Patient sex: F
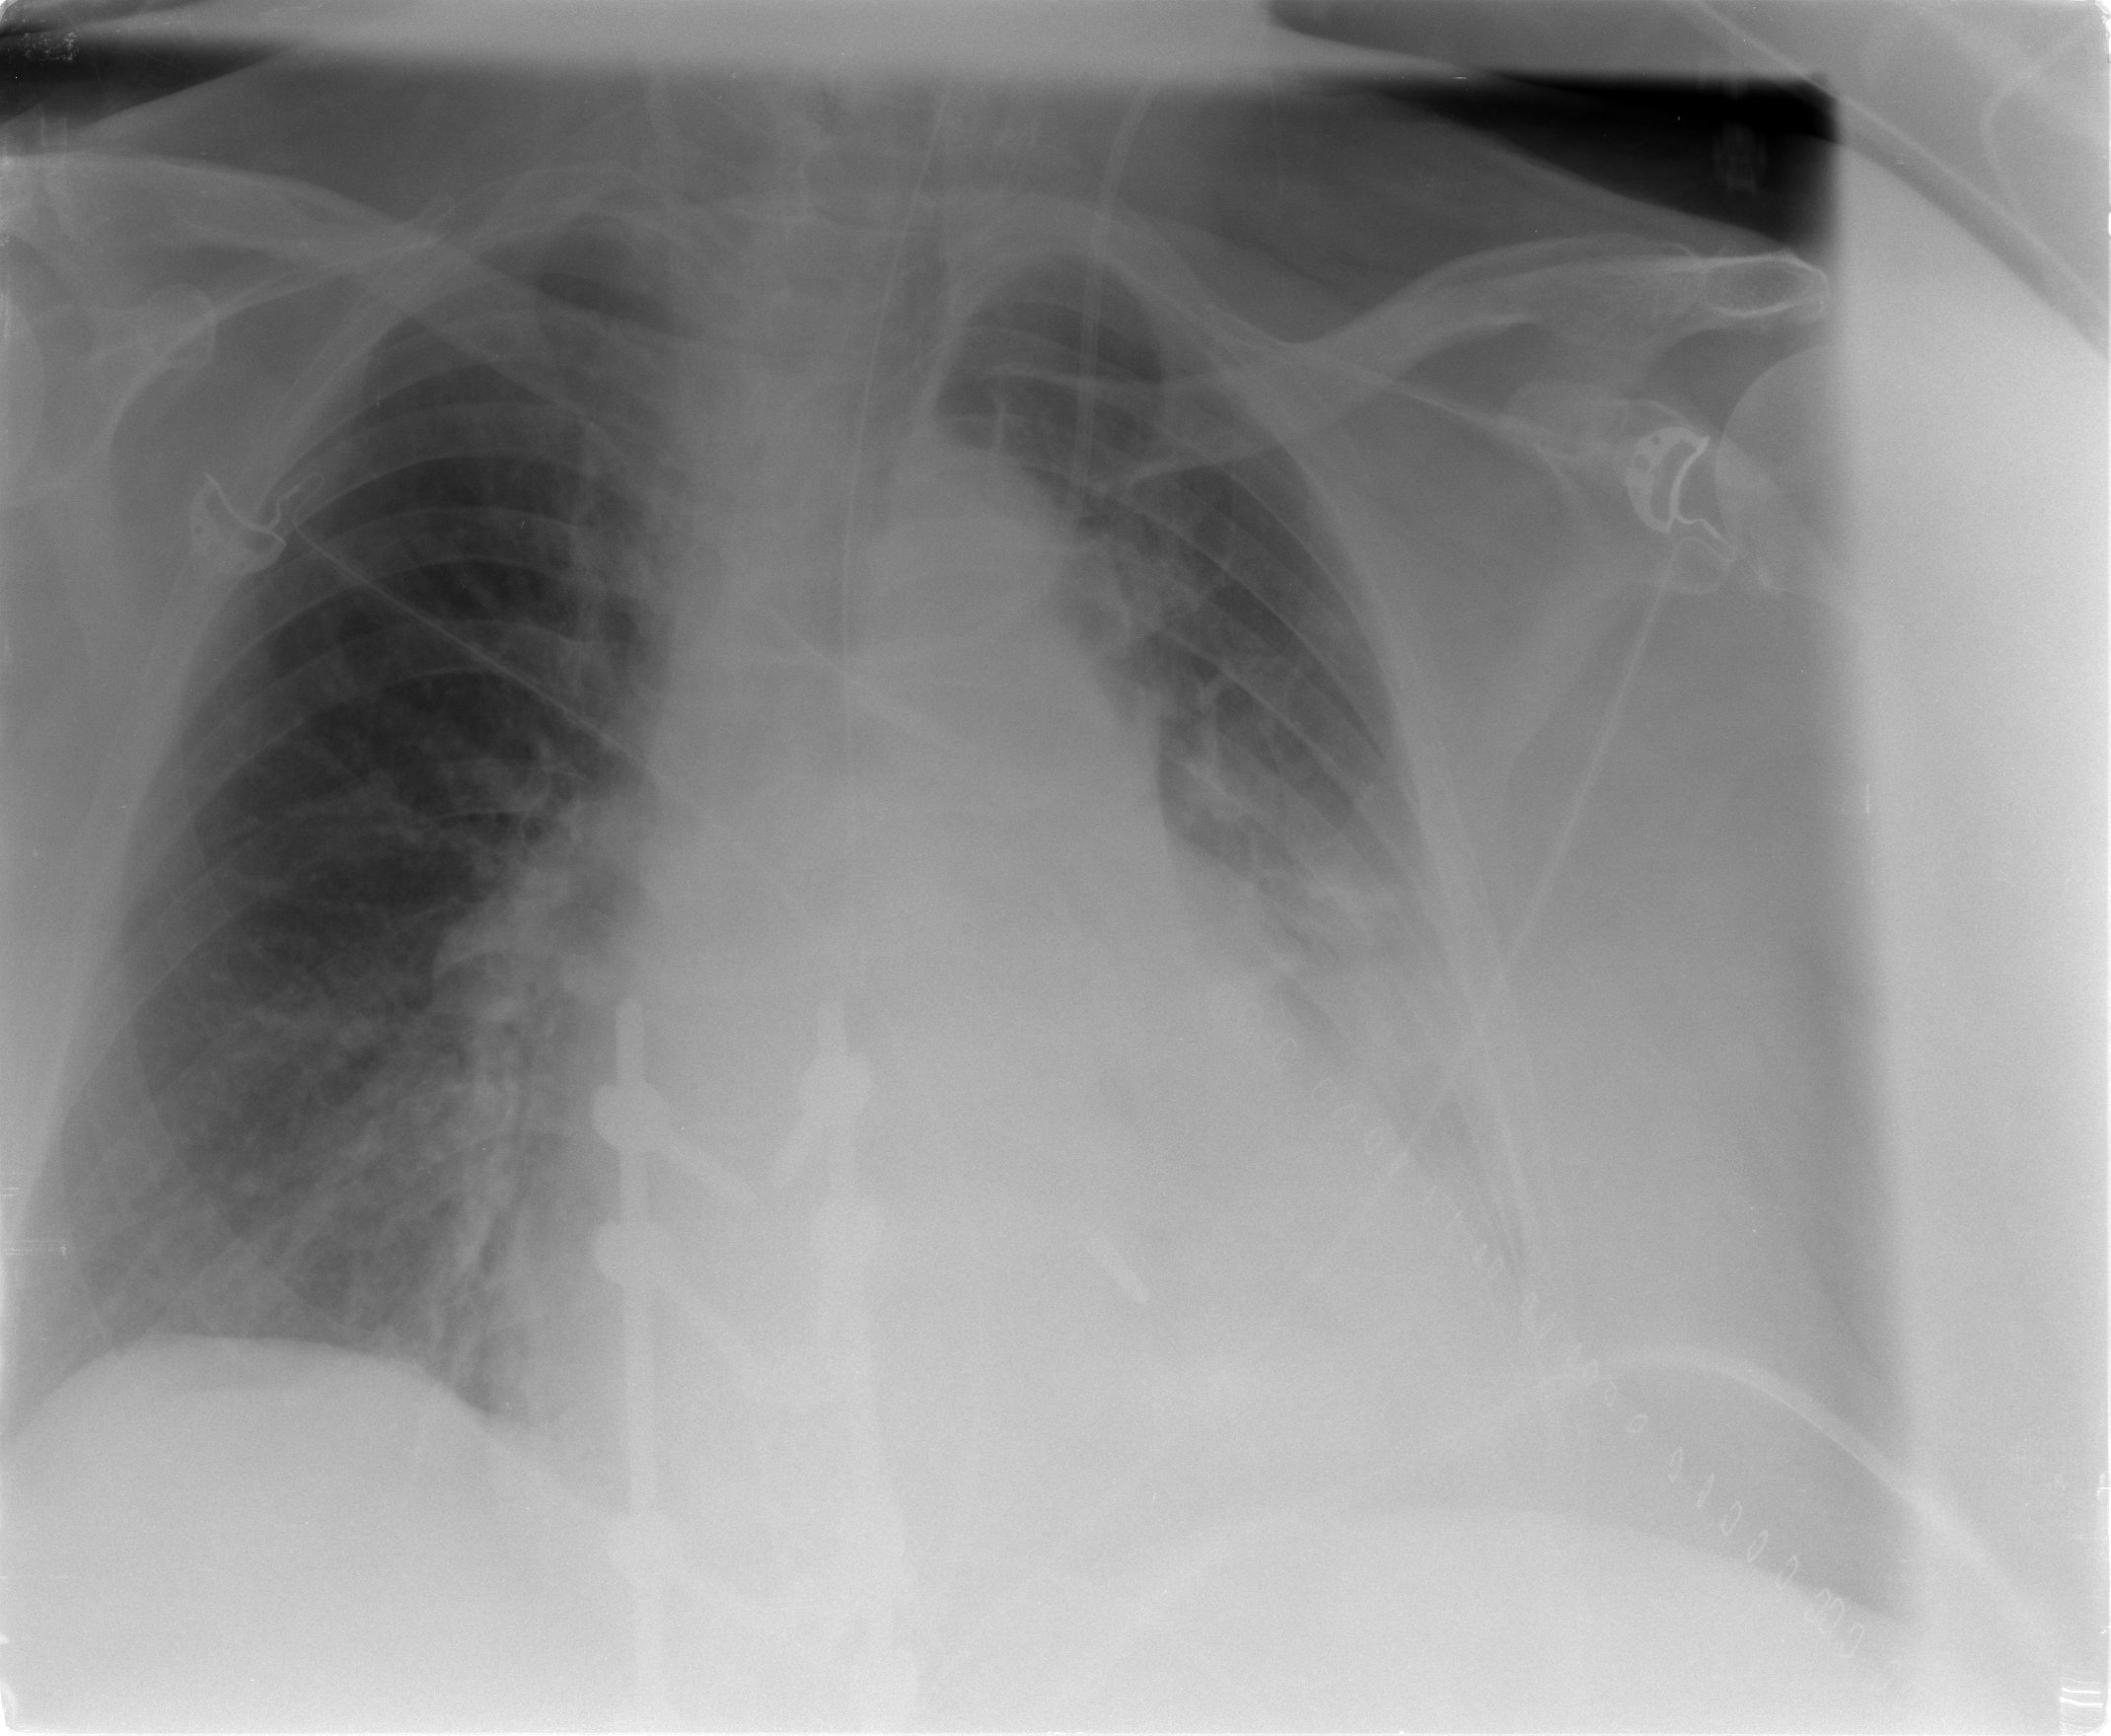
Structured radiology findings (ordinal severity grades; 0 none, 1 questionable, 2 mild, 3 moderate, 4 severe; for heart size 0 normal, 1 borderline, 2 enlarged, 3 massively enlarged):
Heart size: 3
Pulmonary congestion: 3
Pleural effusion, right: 0
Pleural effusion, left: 2
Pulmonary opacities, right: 0
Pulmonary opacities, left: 0
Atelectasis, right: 0
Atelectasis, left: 2